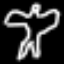
Label: angel